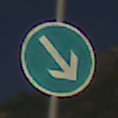
Verkehrszeichen: VorgeschriebeneVorbeifahrtRechts
Umgebung: Outdoor, RoadRail
Tageszeit: MorningAfternoon
Wetter: PartlyCloudy
Licht: Natural
Jahreszeit: NotSpecified
Kontrast: HighContrast